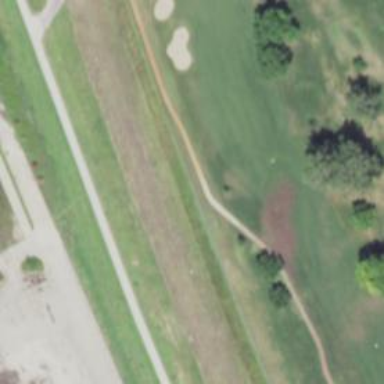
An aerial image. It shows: Well-maintained path used as golf cart path. The tracktype is grade1.